Interaction volume radius: 10 \u00c5
Interaction volume height: 10 \u00c5
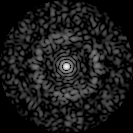
Disorder parameter: 0.8172